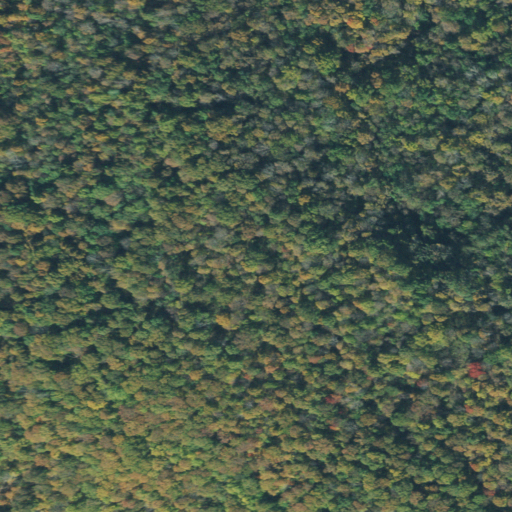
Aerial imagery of mountain in Tennessee named Butterson Knob containing only deciduous forest